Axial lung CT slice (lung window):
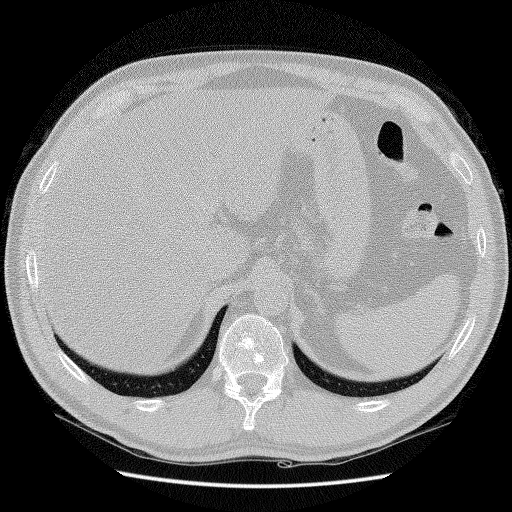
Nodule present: no